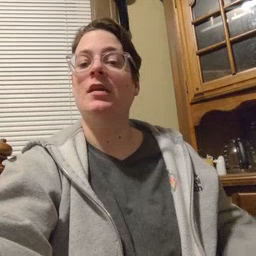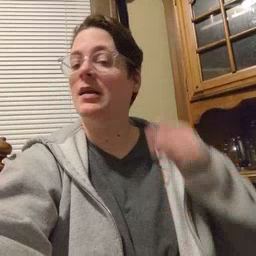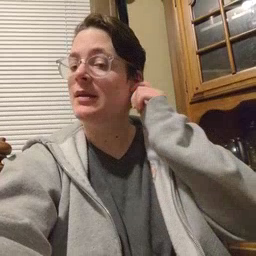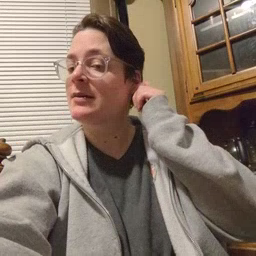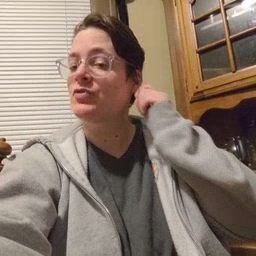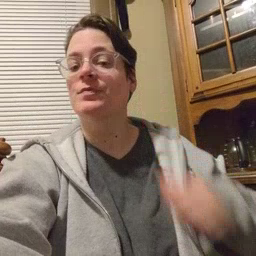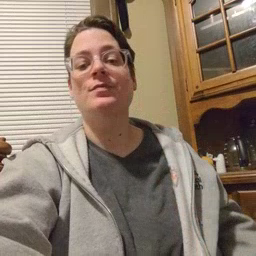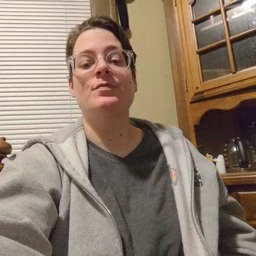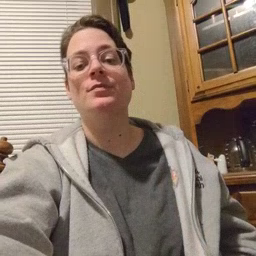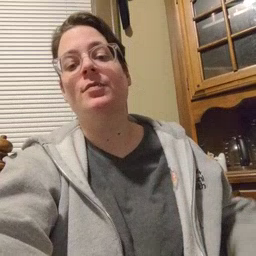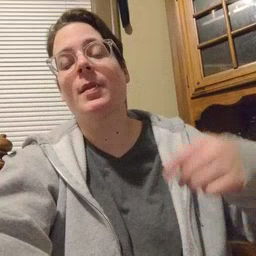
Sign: ear